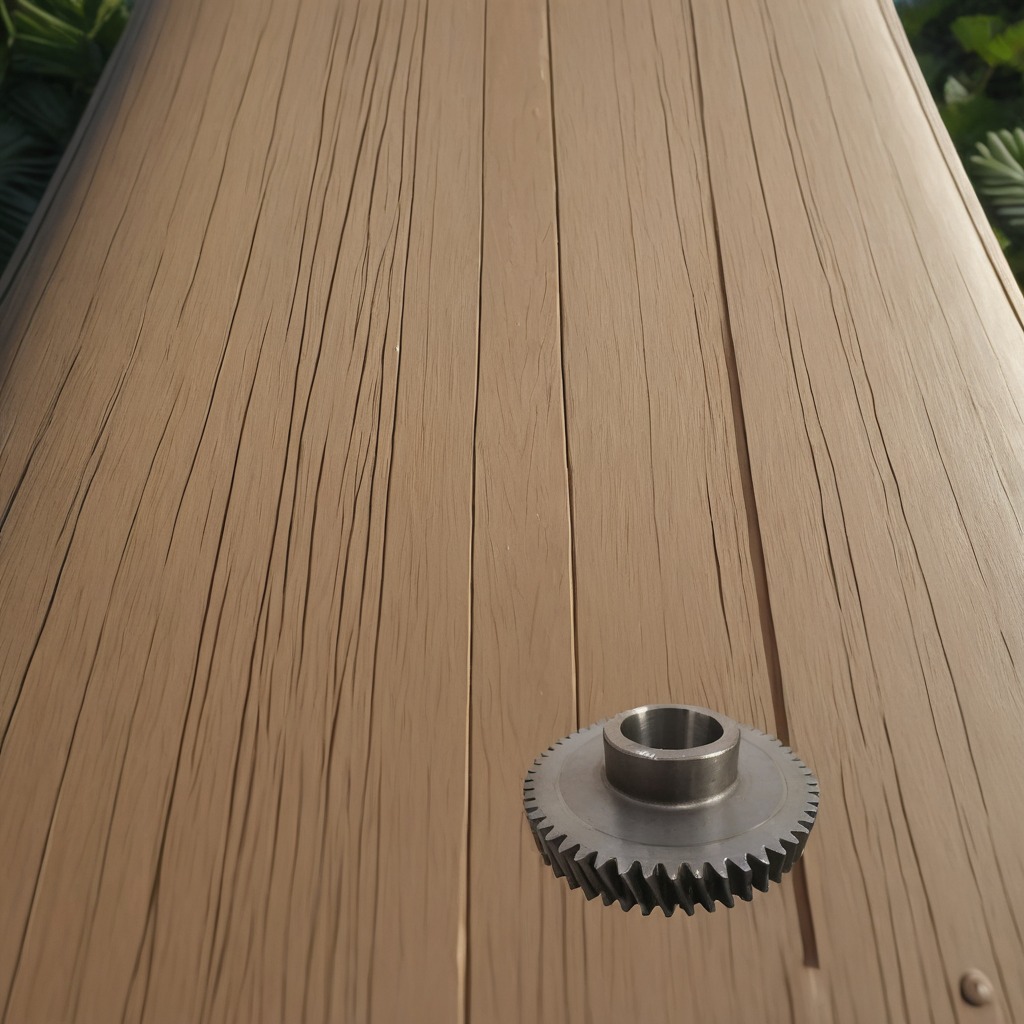
A steel gear with teeth is lying on a wooden table inside a jungle field workshop tent.